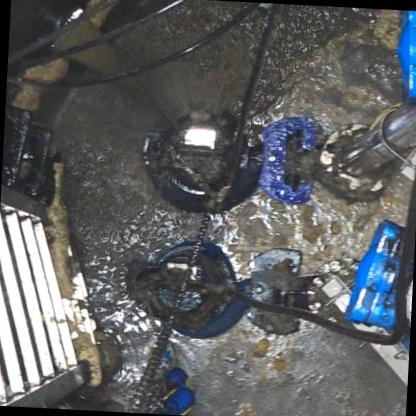
Klasa: inne